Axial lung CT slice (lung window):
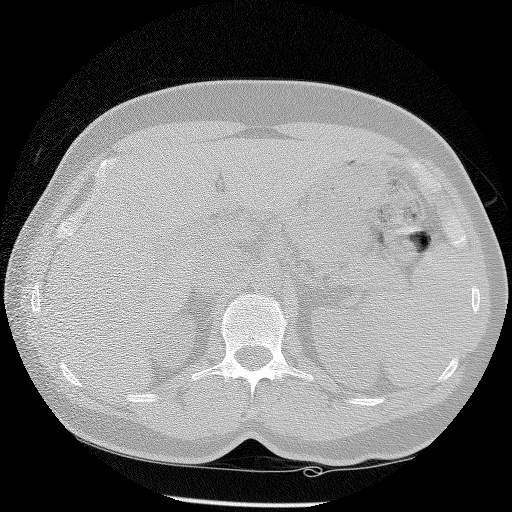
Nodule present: no